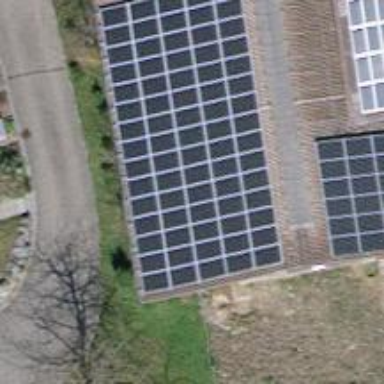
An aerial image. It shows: Solar power generator utilizing photovoltaic technology with solar photovoltaic panels.